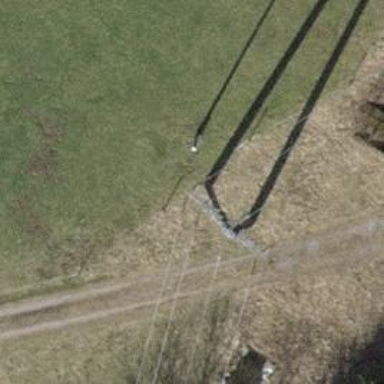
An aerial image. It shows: Three power lines with cables.